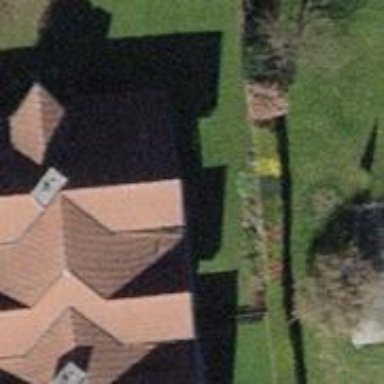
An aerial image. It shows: Simple house.